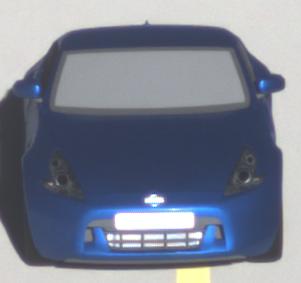
Make: Nissan
Model: 370Z Coupé
Detailed model: 370Z (Z34) Coupé
Model produced from: 2009/12
Model produced until: 2013/03
Doors: 3
Color: blue
Road condition: dry road
Daytime: morning or afternoon
Contrast: high contrast